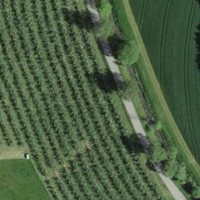
EUNIS habitat code: 52
Species observed at this site:
Cydonia oblonga